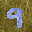
Label: 9